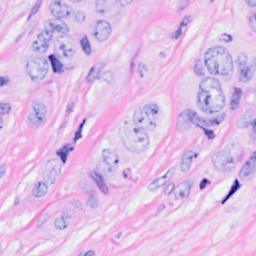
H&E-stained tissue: Breast